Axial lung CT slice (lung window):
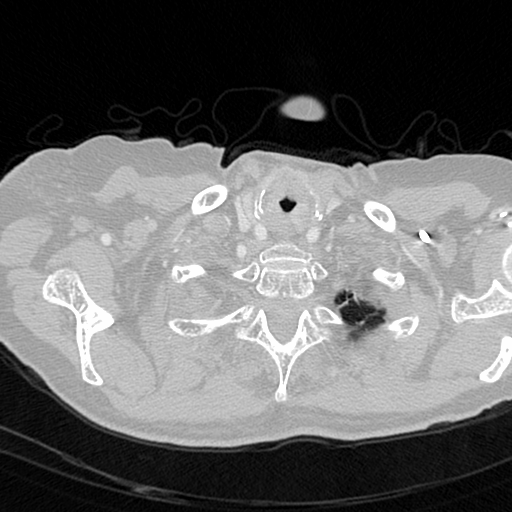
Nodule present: no